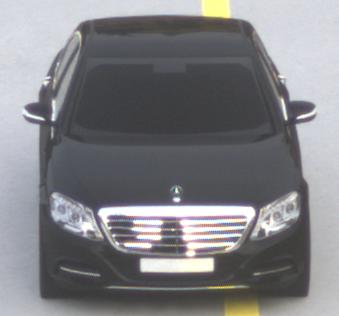
Make: Mercedes-Benz
Model: S 400 HYBRID
Detailed model: S-Class (222) Limousine
Model produced from: 2013/05
Model produced until: 2015/04
Doors: 4
Color: black
Road condition: dry road
Daytime: morning or afternoon
Contrast: low contrast